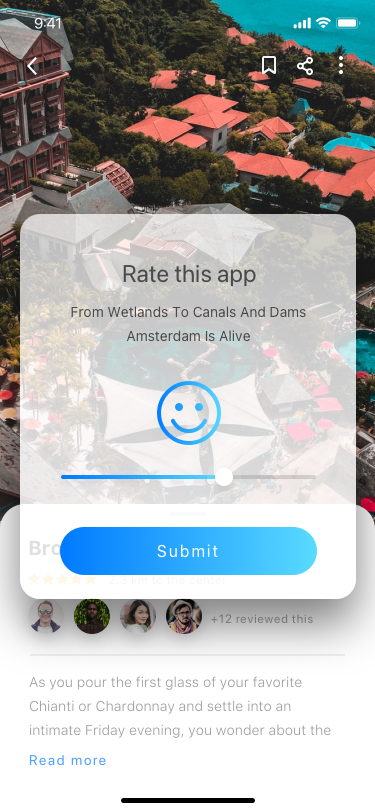
Text in this UI design:
From Wetlands To Canals And Dams Amsterdam Is Alive
Rate this app